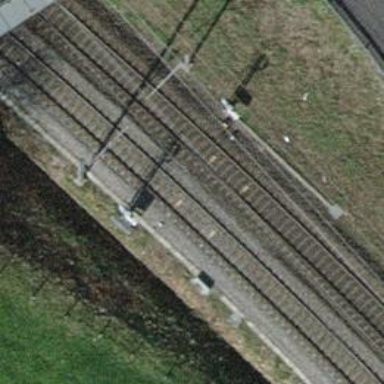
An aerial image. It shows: Railway signal.